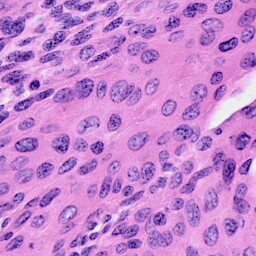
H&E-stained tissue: Cervix